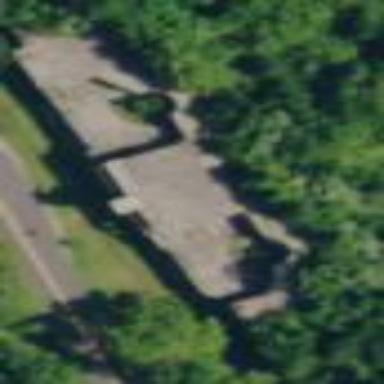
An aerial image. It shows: Historic fort building.